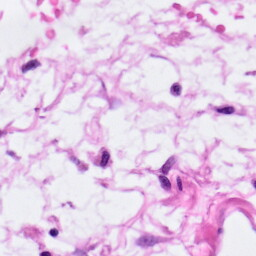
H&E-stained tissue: Pancreatic